Question: I currently have a standard 'NSSearchField' (in a nib). The height is fixed by Apple at 22px. The application supports or uses Tibetan Unicode. Tibetan characters are written left to right, but certain adjacent characters stack vertically which makes for an unusually large line height. Text entered into the search field is clipped. My solution is to subclass 'NSSearchFieldCell' and if necessarily 'NSSearchField'.
First problem: It's hard to figure out what methods to override. I find hints in the Apple documentation but nothing systematic. Any pointers are appreciated.
What I have so far: I subclassed 'NSSearchFieldCell'. I replaced 'searchTextRectForBounds', 'cancelButtonRectForBounds', 'searchButtonRectForBounds', and finally 'drawWithFrame inView'.
I get a decent graphical image at the desired size. The cancel button is drawn in the expected location, but I have no idea where the cancel button controls are on the screen.
What other methods to I need to override?
To illustrate the problem, the following text klu'i-rgyl-po-
transliterated into Latin/Roman letters klu'i rgyal po in the search bar used by Finder. Notice the gigu "U" is clipped along the bottom.

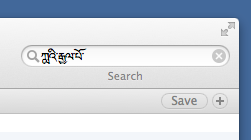
Answer: I wouldn't go down that road at all. Instead you should subclass NSView and stick an NSTextField + NSPopUpButton + NSButton inside it.
With a bunch of hacking you'll get it working but then OS X 10.10 will ship and it will be broken.